Field crop: maize
Growth stage: 2
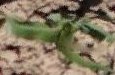
Species: maize